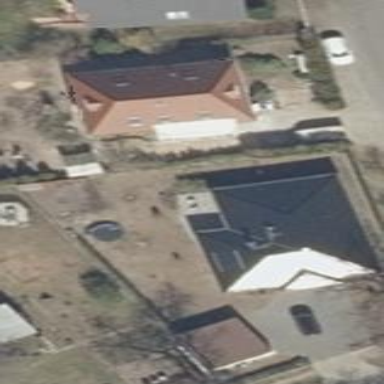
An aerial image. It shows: Detached building with hipped roof.